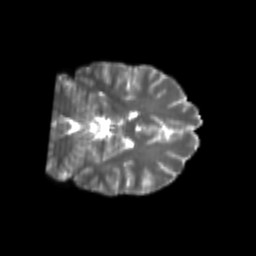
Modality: T2w
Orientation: coronal
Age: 20
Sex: female
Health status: healthy
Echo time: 0.074 s